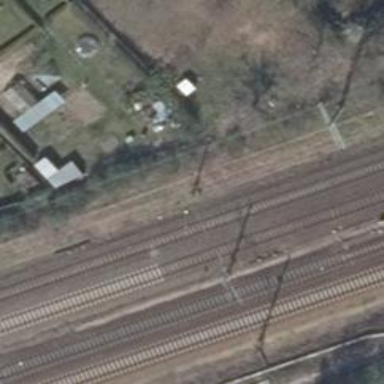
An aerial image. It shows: Railway switch with the turnout on the left side.